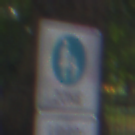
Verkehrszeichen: BeginnFussgaengerzone
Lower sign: BesondereFahrzeugeUndTransportgueter2
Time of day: MorningAfternoon
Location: Outdoor (Urban)
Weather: Overcast
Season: NotSpecified
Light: Natural